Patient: sex F, age 61
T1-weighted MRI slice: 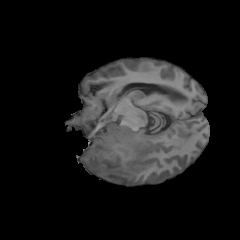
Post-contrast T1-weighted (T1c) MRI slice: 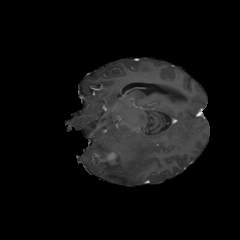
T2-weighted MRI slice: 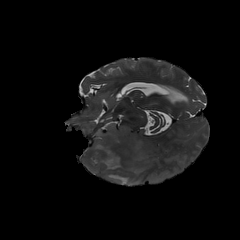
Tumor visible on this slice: yes
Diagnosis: Glioblastoma, IDH-wildtype
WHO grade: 4